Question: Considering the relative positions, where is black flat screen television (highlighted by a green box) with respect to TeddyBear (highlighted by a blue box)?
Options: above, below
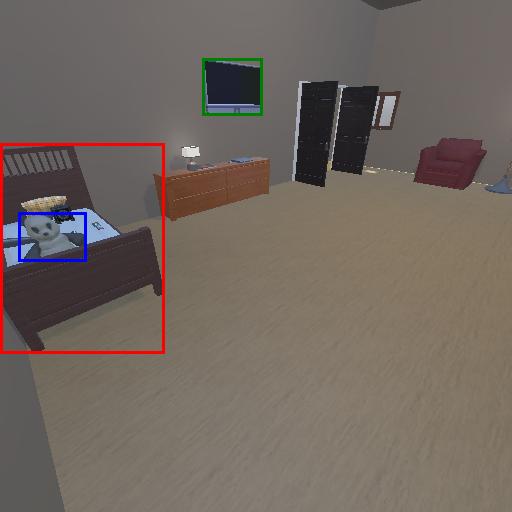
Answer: above